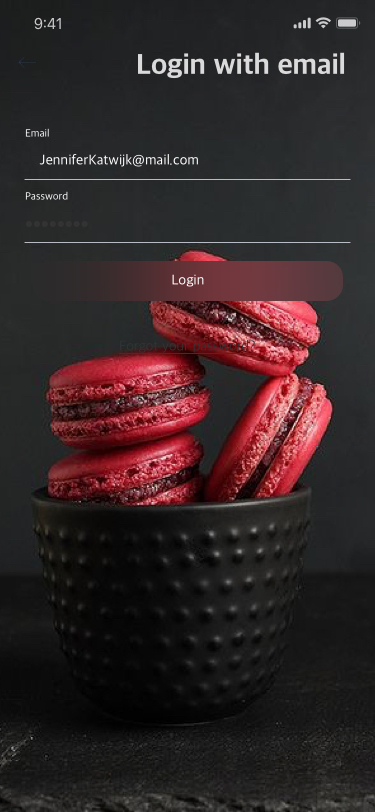
Text in this UI design:
Login with email
Forgot your password?